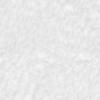
Label: no_change